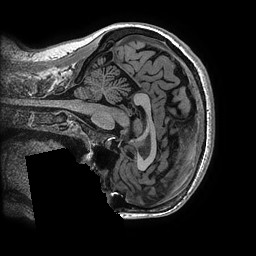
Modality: T1w
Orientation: sagittal
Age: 30
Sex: female
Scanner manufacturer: ge
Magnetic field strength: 3 T
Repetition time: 0.006952 s
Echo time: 0.00292 s